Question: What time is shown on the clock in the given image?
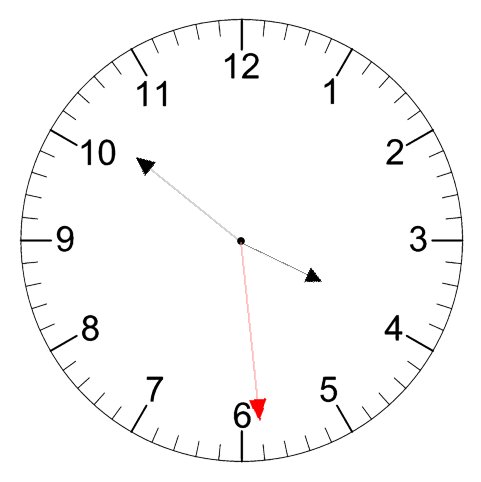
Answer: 03:51:29